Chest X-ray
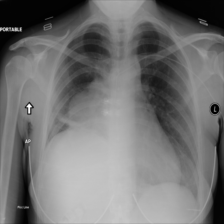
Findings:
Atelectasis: negative
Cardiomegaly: negative
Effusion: negative
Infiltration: negative
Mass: positive
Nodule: negative
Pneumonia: negative
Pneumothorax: negative
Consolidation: negative
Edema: negative
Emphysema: negative
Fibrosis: negative
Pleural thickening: negative
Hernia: negative